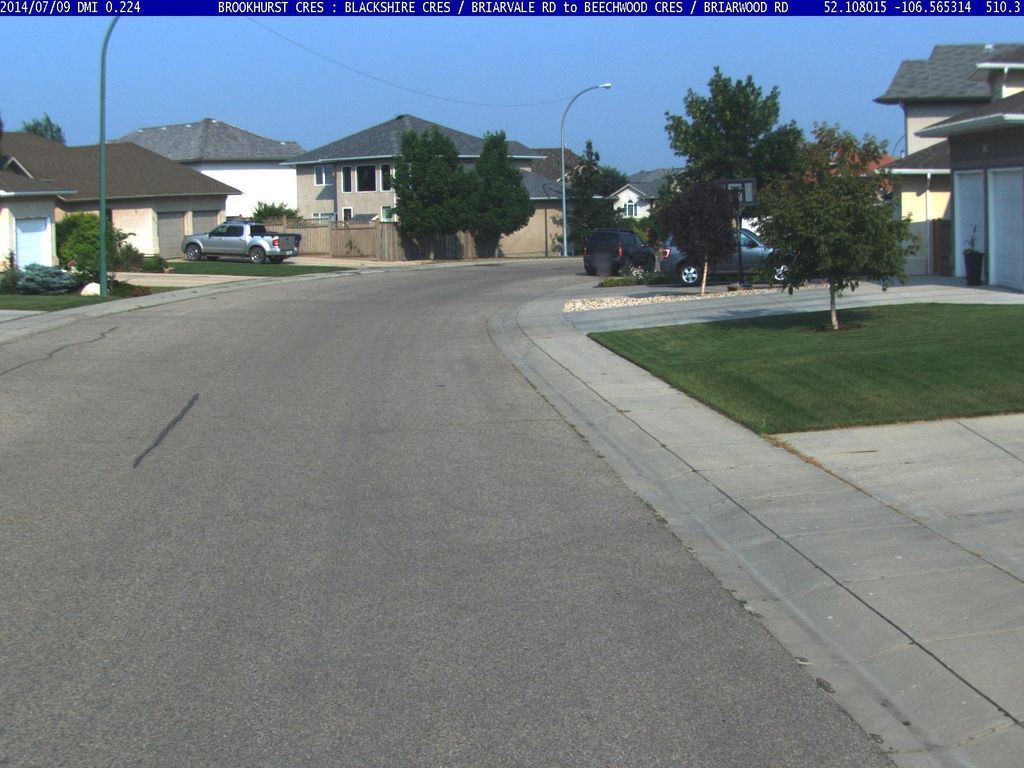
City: saskatoon